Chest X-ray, AP view. Patient: 54 years old, sex M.
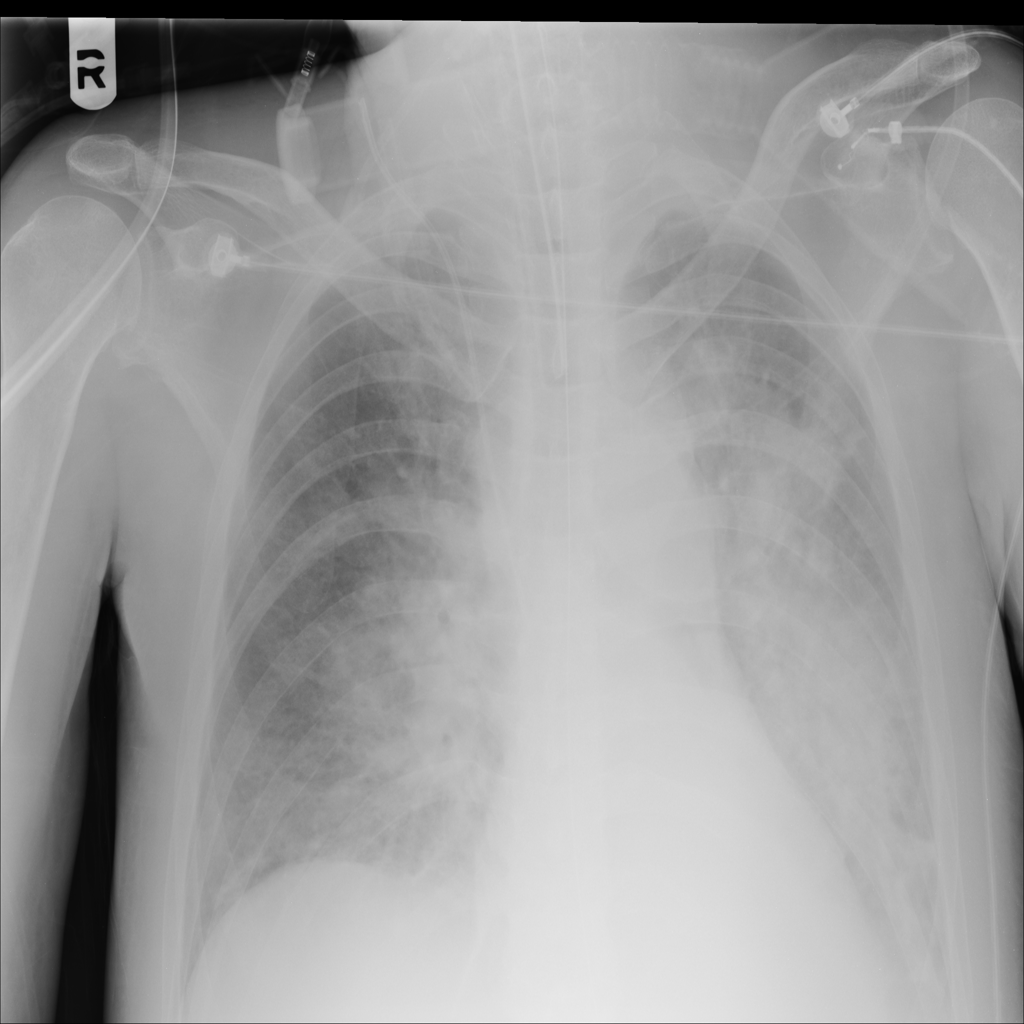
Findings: Consolidation